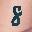
Label: 8